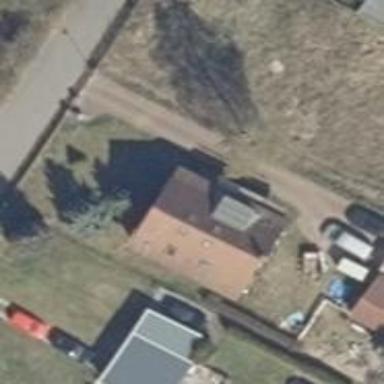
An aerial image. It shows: Simple and straightforward house.